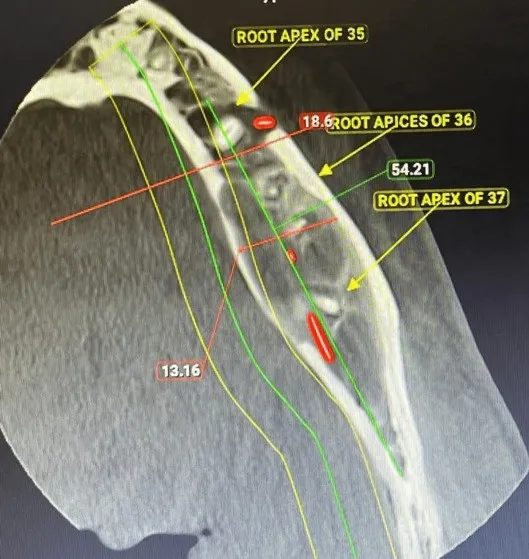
CBCT of the lower right mandibular area showing a buccolingual expansion of bone at the region pertaining to teeth 36 and 37. . CBCT: Cone beam computed tomography.
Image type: radiology (ct)